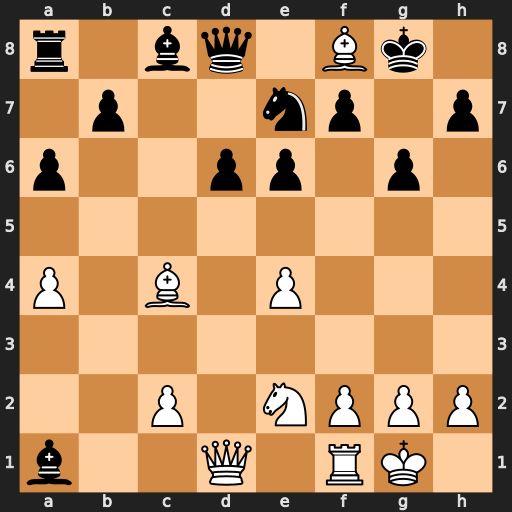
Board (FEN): r1bq1Bk1/1p2np1p/p2pp1p1/8/P1B1P3/8/2P1NPPP/b2Q1RK1
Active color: w
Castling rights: -
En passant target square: -
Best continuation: Bxe7 Qxe7 Qxa1